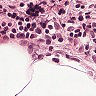
Metastatic tissue present: no